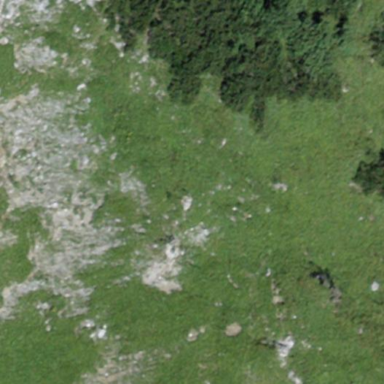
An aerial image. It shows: Landscape dominated by bare rock.